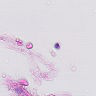
Metastatic tissue present: no